Question: I have this ListBox with custom elements and I want them to stretch to take all the available area. This is my code; currently the items only take the space that they need and I have some unused space on the left and the right side of the screen. Why?

'''
<ListBox x:Name="listBox" Margin="0,6,0,0">
<ListBox.ItemContainerStyle>
<Style TargetType="ListBoxItem">
<Setter Property="HorizontalContentAlignment" Value="Stretch"/>
</Style>
</ListBox.ItemContainerStyle>
<ListBox.ItemTemplate>
<DataTemplate>
<local:ListTemplateSelector Content="{Binding}">
<local:ListTemplateSelector.bloccato>
<DataTemplate>
<StackPanel Grid.Row="1">
<Grid Background="Beige">
<Grid.ColumnDefinitions>
<ColumnDefinition Width="80" />
<ColumnDefinition Width="*" />
</Grid.ColumnDefinitions>
<Image Grid.Column="0" Source="/Assets/Images/locked.png" Width="40" Height="40" HorizontalAlignment="Left"/>
<TextBlock Grid.Column="1" Text="{Binding nomePacchetto}" FontFamily="./Assets/neo-normal.ttf#NEOTERIC" FontSize="48" VerticalAlignment="Bottom" Foreground="#FF373737"/>
</Grid>
<Line Stroke="DarkGray" X2="400" HorizontalAlignment="Center" VerticalAlignment="Top" Margin="0,6,0,6"/>
</StackPanel>
</DataTemplate>
</local:ListTemplateSelector.bloccato>
<local:ListTemplateSelector.sbloccato>
<DataTemplate>
<StackPanel Grid.Row="1">
<Grid>
<Grid.ColumnDefinitions>
<ColumnDefinition Width="80" />
<ColumnDefinition Width="*" />
</Grid.ColumnDefinitions>
<TextBlock Grid.Column="0" VerticalAlignment="Center" HorizontalAlignment="left" Foreground="#FF5B5B5B"><Run FontSize="32" Text="1/"/> <Run FontSize="20" Text="40"/></TextBlock>
<TextBlock Grid.Column="1" Text="{Binding nomePacchetto}" FontFamily="./Assets/neo-normal.ttf#NEOTERIC" FontSize="48" VerticalAlignment="Bottom" Foreground="#FF373737"/>
</Grid>
<Line Stroke="DarkGray" X2="400" HorizontalAlignment="Center" VerticalAlignment="Top" Margin="0,6,0,6"/>
</StackPanel>
</DataTemplate>
</local:ListTemplateSelector.sbloccato>
</local:ListTemplateSelector>
</DataTemplate>
</ListBox.ItemTemplate>
</ListBox>
'''
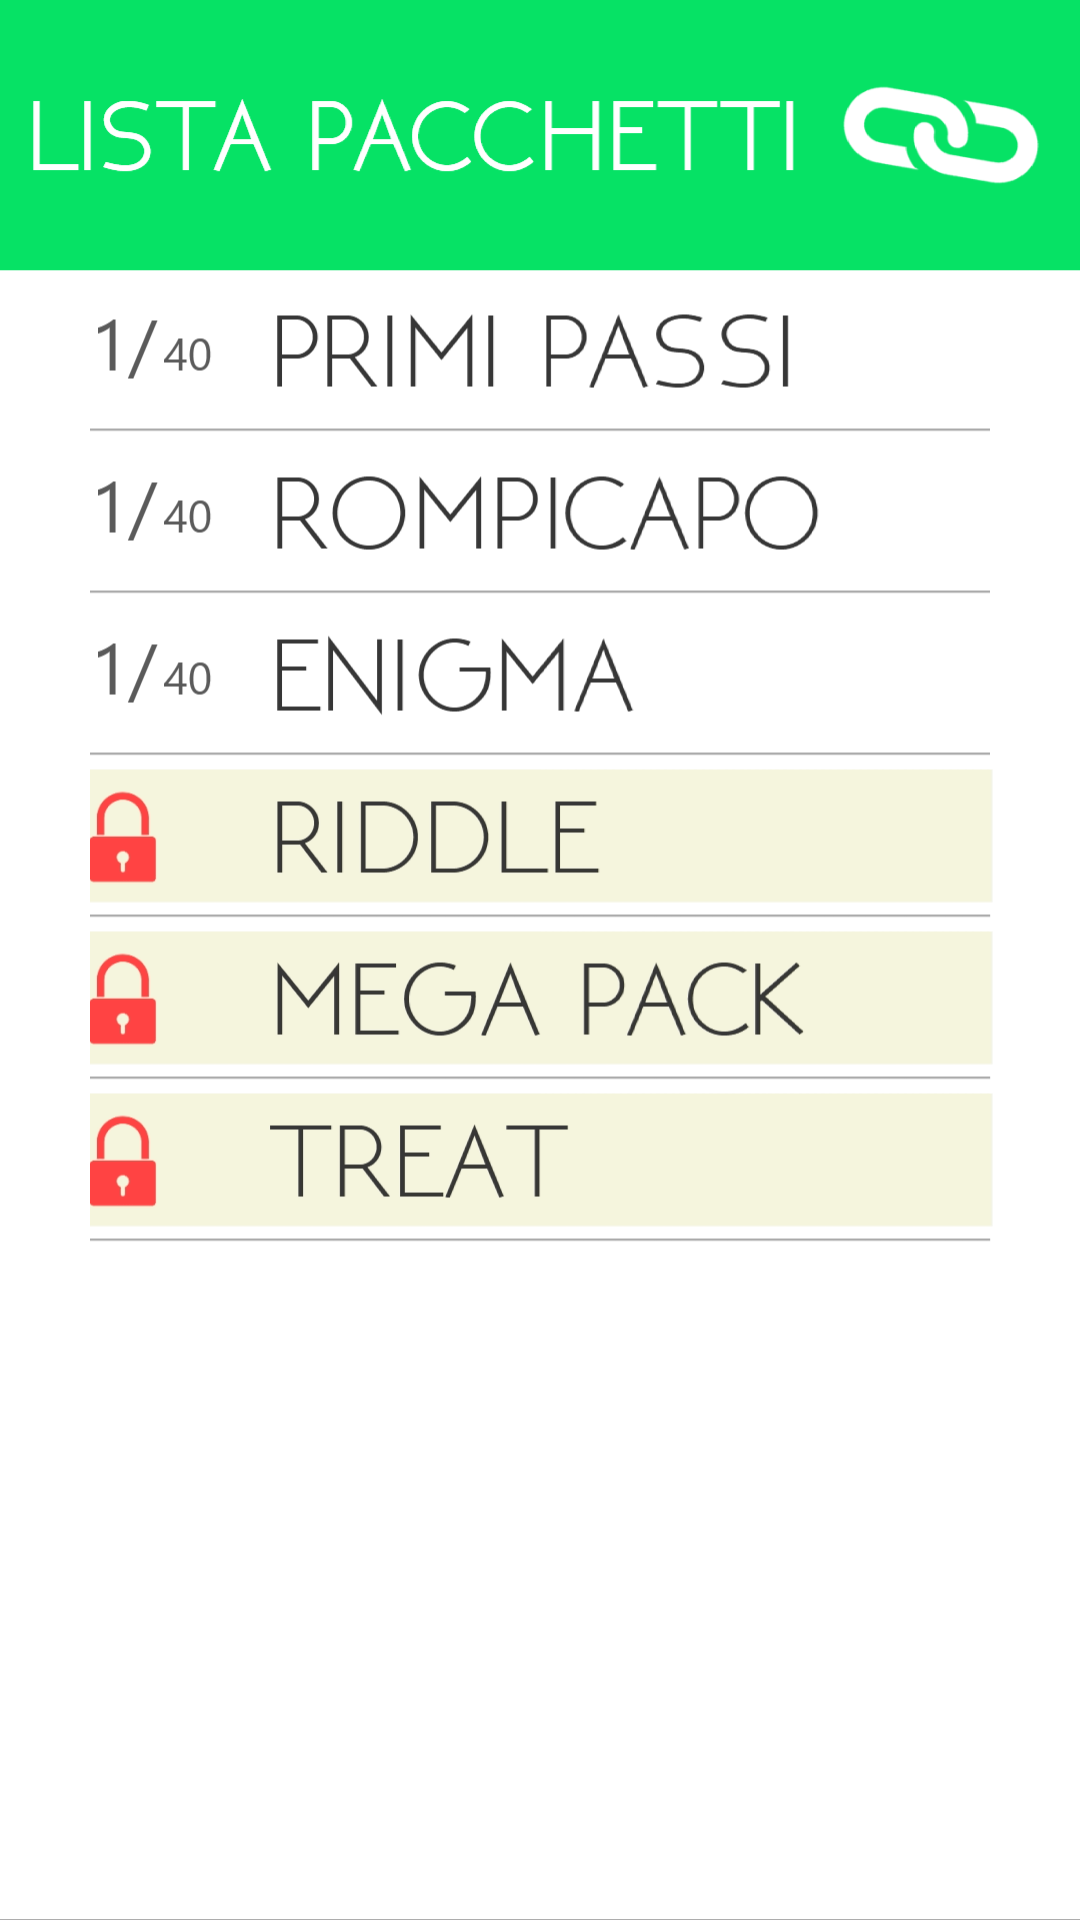
Answer: There are two ways to solve this problem:
The easiest way is giving fixed width to your root grid in datatemplate. Though you'll provide fixed width, it will be resolution responsive.
Check this example:
'''
// XAML page
<ListBox x:Name="lbxTest" Margin="12">
<ListBox.ItemTemplate>
<DataTemplate>
<Grid Background="Blue" Width="370" >
<TextBlock Text="{Binding}" />
</Grid>
</DataTemplate>
</ListBox.ItemTemplate>
</ListBox>
'''
If you write your code behind like this:
'''
List<string> lstString = new List<string>() { "string 1", "string 2", "string 3" };
lbxTest.ItemsSource = lstString;
'''
Then in every resolution (480x800, 720x1280, 768x1280, 1080x1920), the size obtained by ListBox will be same.
check the screenshots for refference.
screenshot in 480x800

screenshot in 768x1280

The other way to solve this problem is adding one parameter in the ItemSource we'll be assigning to the ListBox.
'''
<ListBox x:Name="lbxTest" Margin="12">
<ListBox.ItemTemplate>
<DataTemplate>
<Grid Background="Blue" Width="{Binding width}" >
<!--Width="370"-->
<TextBlock Text="{Binding text}" />
</Grid>
</DataTemplate>
</ListBox.ItemTemplate>
</ListBox>
// code behind
public class Model
{
public double width { get; set; }
public string text { get; set; }
}
void MainPage_Loaded(object sender, RoutedEventArgs e)
{
Model m1 = new Model()
{
text = "string 1",
width = lbxTest.ActualWidth
};
Model m2 = new Model()
{
text = "string 2",
width = lbxTest.ActualWidth
};
List<Model> lstModel = new List<Model>();
lstModel.Add(m1);
lstModel.Add(m2);
lbxTest.ItemsSource = lstModel;
}
'''
Hope this will help..!!